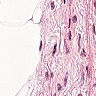
Metastatic tissue present: no